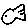
Label: fish